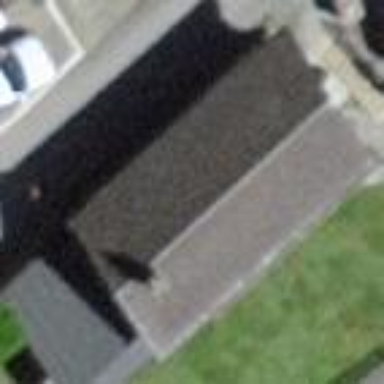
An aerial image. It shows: Barn.